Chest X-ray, PA view. Patient: 66 years old, sex M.
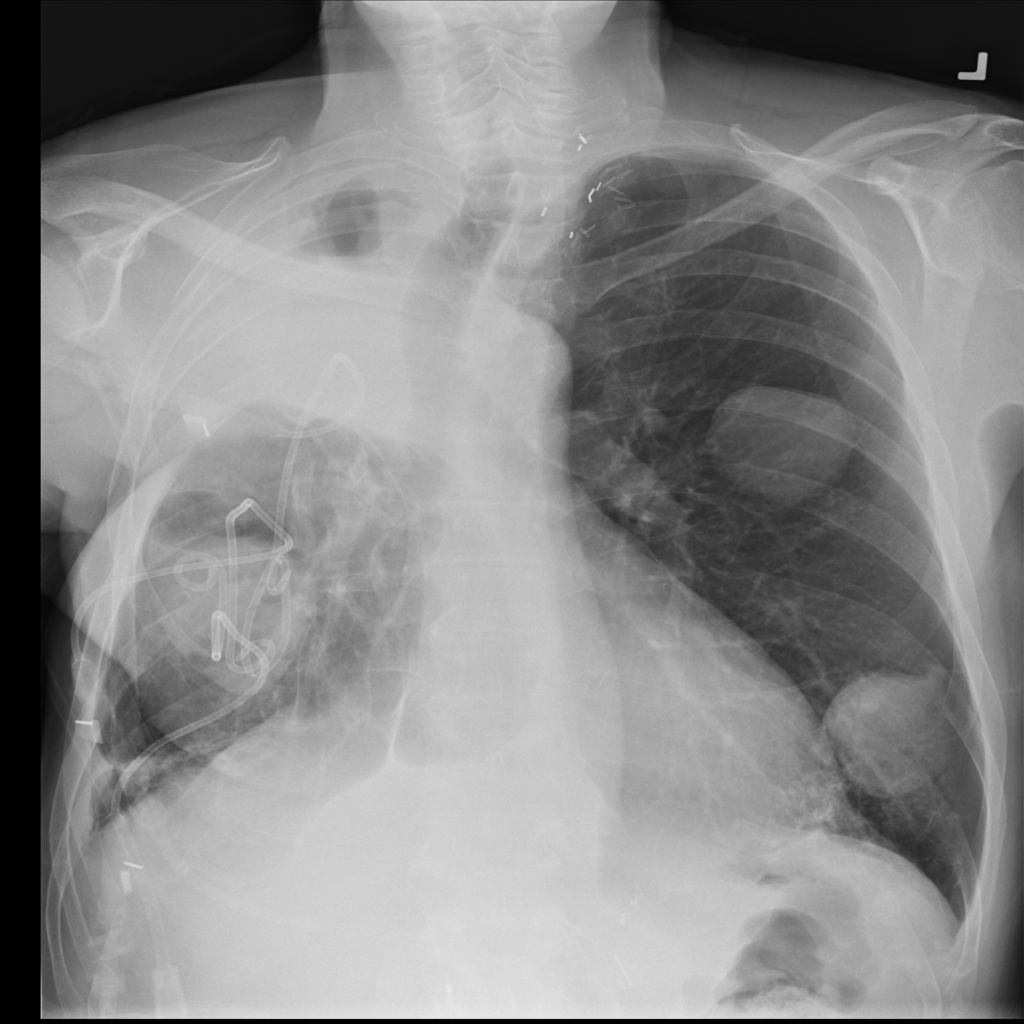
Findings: No Finding